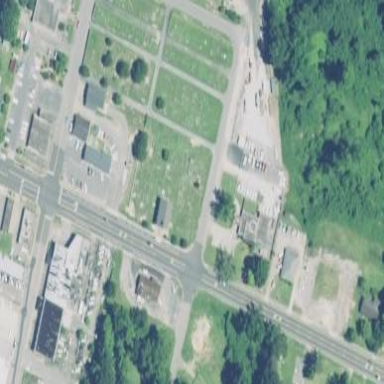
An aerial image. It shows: Cemetery.